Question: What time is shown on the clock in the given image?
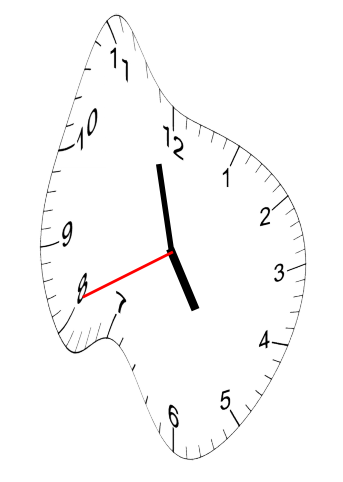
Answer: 04:57:41